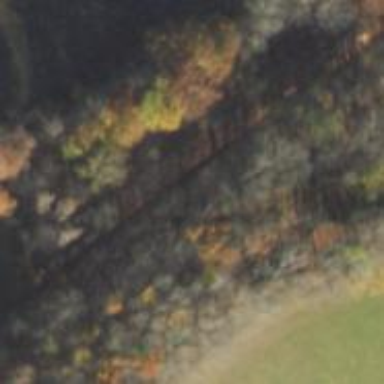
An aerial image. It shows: Railway track.